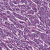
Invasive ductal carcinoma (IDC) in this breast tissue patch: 1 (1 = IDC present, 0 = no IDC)